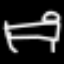
Label: bed